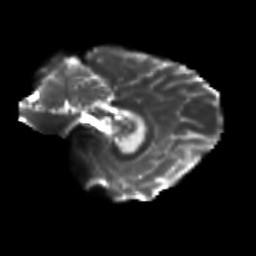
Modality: T2w
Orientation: sagittal
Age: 25
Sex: female
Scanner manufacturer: siemens
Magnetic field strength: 3 T
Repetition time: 3.5 s
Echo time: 0.113 s